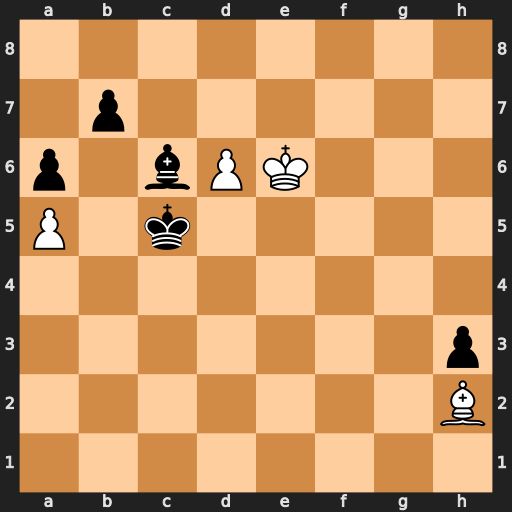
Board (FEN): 8/1p6/p1bPK3/P1k5/8/7p/7B/8
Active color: w
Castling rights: -
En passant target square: -
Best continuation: d7 Bxd7+ Kxd7 Kb5 Bc7 h2 Bxh2